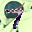
Label: 7